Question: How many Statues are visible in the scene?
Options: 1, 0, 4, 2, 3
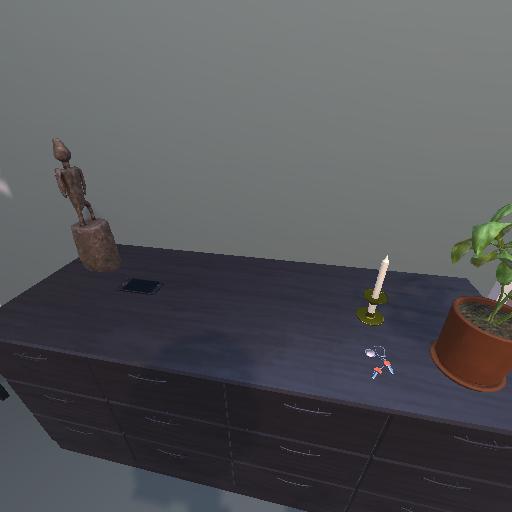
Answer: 1